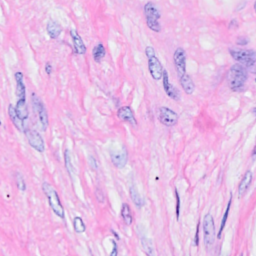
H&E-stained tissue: Breast